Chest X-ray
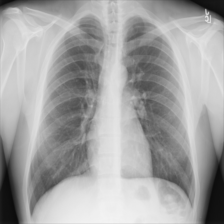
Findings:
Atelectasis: negative
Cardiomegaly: negative
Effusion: negative
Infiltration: negative
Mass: negative
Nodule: negative
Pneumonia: negative
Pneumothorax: negative
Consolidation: negative
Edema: negative
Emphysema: negative
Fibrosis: negative
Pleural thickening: negative
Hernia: negative